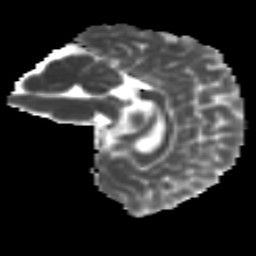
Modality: MD
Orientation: sagittal
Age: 10
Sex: male
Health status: ill
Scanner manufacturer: ge
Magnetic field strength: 3 T
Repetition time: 6.752 s
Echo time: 0.079 s